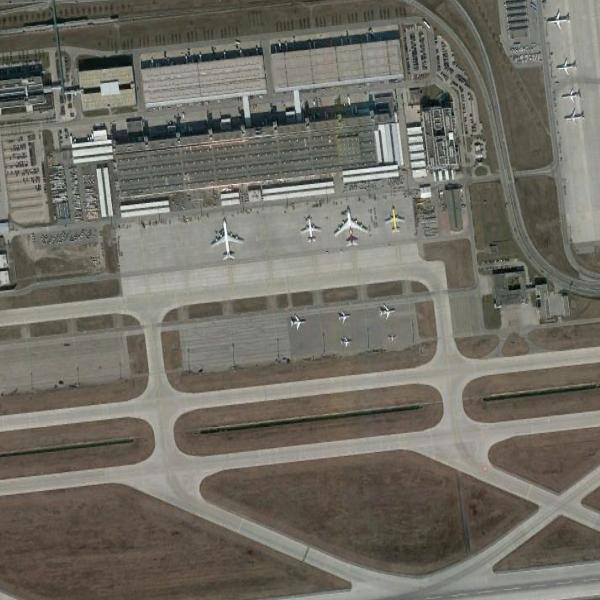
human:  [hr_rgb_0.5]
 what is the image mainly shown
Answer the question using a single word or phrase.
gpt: airport